Interaction volume radius: 10 \u00c5
Interaction volume height: 25 \u00c5
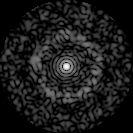
Disorder parameter: 0.8489